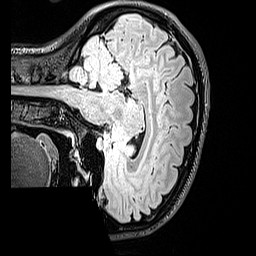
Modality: FLAIR
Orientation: sagittal
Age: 23
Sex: female
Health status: healthy
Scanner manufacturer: siemens
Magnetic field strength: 3 T
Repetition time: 5 s
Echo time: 0.388 s